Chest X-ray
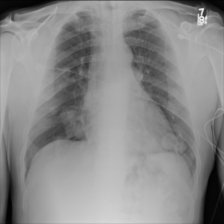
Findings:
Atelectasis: negative
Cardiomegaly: negative
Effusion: negative
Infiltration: negative
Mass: positive
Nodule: negative
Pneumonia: negative
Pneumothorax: negative
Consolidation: negative
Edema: negative
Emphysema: negative
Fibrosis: negative
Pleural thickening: negative
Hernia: negative